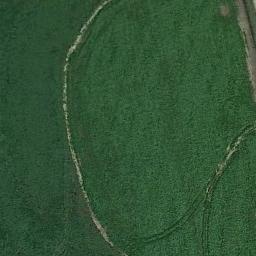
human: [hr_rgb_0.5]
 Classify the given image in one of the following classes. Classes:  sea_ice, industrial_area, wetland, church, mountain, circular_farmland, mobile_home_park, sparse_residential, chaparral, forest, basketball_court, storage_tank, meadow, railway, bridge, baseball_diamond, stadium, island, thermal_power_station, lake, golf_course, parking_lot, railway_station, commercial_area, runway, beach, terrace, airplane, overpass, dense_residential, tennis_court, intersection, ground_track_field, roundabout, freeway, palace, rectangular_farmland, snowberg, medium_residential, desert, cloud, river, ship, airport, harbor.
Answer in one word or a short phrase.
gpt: meadow